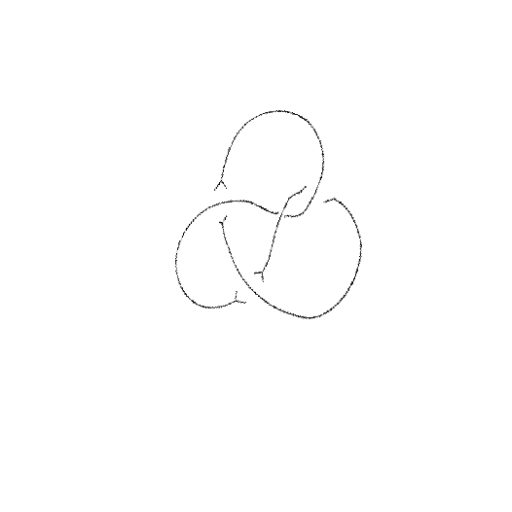
Crossing number: 4